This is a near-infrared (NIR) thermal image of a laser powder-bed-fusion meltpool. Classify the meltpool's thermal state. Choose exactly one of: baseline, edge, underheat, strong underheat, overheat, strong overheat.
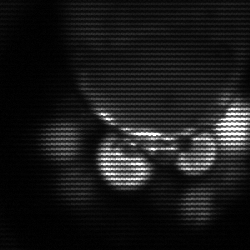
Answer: baseline